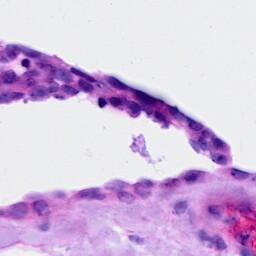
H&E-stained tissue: Ovarian